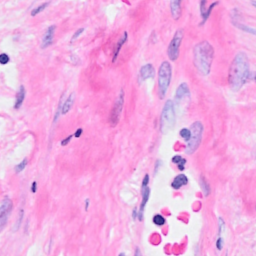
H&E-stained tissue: Breast